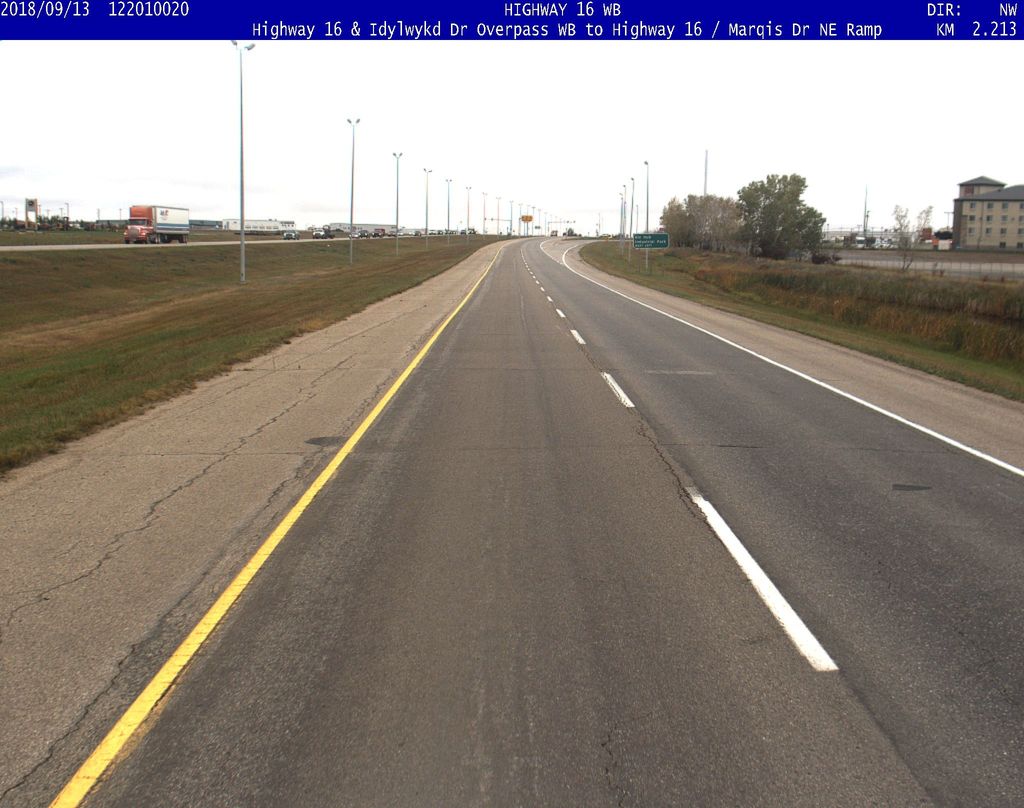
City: saskatoon